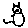
Label: cat